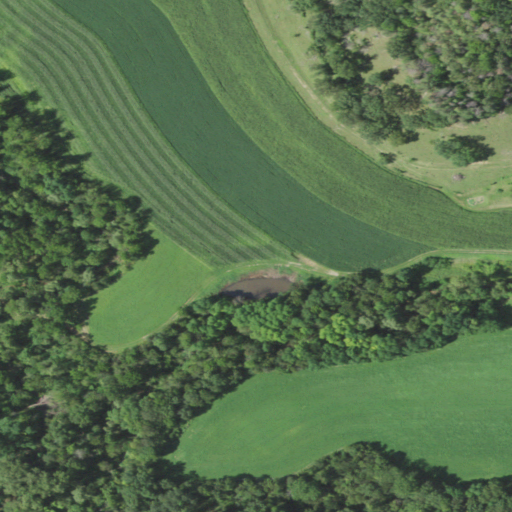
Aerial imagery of valley in Minnesota named Ryan Coulee containing pasture, deciduous forest, mixed forest, cultivated crops, grassland, woody wetlands, and open development